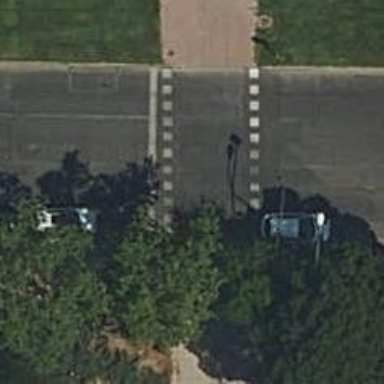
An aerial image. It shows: Road with traffic signals at crossing.